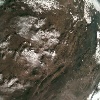
Label: land